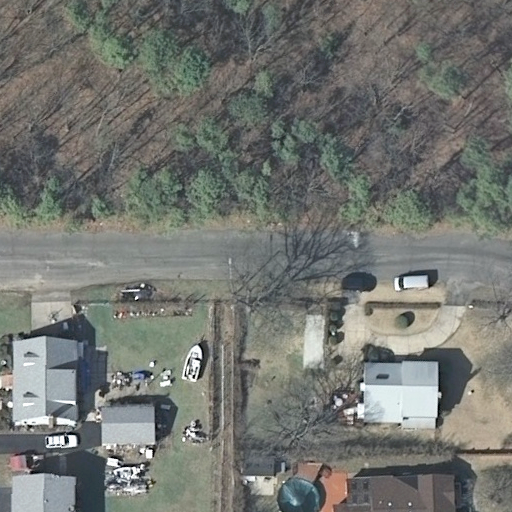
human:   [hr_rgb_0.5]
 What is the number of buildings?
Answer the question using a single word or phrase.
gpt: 6

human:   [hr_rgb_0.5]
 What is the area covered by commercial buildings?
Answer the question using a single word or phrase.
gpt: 0m2

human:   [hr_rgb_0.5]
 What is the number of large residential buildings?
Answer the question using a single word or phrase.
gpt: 0

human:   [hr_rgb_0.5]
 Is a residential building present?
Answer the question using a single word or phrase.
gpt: yes

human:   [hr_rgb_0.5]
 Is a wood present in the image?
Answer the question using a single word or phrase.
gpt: yes

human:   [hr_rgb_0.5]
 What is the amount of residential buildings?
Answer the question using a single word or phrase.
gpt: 4

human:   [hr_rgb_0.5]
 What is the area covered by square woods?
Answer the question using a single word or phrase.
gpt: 0m2

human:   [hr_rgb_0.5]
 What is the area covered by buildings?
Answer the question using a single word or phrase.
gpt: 722m2

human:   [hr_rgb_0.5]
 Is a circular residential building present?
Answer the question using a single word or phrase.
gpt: no

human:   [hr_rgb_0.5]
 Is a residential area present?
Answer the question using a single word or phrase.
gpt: yes

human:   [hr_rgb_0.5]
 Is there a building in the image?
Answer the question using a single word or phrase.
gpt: yes

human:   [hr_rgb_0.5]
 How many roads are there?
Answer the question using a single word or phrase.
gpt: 2

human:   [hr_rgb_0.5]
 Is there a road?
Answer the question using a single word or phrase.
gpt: yes

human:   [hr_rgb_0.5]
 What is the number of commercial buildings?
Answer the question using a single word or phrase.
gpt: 0

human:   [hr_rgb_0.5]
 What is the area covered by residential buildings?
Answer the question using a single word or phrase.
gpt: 599m2

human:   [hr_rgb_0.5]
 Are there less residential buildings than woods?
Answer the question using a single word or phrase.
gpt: no

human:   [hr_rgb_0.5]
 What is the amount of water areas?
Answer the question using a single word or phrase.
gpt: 0

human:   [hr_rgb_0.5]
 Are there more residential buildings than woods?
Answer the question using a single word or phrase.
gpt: yes

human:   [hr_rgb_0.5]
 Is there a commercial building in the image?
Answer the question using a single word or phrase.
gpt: no

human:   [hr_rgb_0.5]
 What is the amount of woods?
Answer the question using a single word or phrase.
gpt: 1

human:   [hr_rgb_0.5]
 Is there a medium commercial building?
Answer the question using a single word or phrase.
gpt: no

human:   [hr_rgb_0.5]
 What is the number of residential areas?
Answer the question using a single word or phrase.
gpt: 1

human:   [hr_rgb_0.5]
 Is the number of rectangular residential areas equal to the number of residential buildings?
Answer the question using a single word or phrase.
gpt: no

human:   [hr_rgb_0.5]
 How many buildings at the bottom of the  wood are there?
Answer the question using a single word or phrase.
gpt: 6

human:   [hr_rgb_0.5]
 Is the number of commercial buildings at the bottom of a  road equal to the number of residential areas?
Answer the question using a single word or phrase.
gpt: no

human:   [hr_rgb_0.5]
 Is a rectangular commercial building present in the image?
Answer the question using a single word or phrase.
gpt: no

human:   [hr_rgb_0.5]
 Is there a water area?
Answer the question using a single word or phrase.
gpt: no

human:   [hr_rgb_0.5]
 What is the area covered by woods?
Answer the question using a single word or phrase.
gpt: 10599m2

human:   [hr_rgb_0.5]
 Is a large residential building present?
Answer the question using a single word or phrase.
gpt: no

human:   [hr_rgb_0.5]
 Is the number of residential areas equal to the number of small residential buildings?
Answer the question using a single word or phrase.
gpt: no

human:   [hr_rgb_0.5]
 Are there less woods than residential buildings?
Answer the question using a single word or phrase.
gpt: yes

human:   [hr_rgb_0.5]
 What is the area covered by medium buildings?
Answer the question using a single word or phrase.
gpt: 464m2

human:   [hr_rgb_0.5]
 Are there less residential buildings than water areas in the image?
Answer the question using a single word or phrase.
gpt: no

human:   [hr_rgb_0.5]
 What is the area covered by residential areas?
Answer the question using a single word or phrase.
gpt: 10599m2

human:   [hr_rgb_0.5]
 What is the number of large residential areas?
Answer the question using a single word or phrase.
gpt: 1

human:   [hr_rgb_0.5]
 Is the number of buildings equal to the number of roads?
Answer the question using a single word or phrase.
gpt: no

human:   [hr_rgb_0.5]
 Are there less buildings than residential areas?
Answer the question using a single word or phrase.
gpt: no

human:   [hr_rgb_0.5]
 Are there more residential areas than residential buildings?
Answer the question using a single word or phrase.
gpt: no

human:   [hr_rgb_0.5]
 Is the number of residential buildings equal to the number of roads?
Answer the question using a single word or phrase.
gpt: no

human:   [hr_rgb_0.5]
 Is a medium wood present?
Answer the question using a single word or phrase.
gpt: no

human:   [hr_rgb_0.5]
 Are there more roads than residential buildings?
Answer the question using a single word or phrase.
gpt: no

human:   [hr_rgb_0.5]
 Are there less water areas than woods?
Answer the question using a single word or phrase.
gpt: yes

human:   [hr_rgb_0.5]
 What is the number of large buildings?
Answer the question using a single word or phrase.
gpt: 0

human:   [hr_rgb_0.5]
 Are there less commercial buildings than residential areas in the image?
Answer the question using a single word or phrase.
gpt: yes

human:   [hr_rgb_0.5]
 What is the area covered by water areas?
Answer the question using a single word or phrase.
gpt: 0m2

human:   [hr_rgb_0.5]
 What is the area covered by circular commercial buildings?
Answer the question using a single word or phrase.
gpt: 0m2

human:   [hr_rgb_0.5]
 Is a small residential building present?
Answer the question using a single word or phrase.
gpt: yes

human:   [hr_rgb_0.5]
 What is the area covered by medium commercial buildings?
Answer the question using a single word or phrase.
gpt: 0m2

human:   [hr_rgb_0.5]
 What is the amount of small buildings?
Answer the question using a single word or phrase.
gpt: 4

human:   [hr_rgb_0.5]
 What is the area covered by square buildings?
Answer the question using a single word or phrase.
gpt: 0m2

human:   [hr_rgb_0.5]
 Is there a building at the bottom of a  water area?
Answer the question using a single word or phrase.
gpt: no

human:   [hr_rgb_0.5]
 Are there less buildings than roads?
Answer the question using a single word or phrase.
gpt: no

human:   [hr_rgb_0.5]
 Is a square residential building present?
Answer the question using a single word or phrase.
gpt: no

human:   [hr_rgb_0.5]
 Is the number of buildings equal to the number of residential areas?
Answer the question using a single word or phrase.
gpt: no

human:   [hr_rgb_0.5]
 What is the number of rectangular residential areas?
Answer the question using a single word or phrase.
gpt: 1

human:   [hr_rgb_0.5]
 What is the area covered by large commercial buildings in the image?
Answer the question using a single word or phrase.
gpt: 0m2

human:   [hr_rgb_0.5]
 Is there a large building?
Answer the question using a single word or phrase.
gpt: no

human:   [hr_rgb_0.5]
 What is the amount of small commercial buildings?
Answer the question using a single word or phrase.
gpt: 0

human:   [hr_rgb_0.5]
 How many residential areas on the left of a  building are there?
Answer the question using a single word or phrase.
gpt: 1

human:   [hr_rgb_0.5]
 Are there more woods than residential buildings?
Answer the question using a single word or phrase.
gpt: no

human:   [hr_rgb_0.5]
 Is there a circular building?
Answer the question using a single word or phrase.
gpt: no

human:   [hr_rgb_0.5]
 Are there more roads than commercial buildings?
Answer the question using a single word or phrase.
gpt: yes

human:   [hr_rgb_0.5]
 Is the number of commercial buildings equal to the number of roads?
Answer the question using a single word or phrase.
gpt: no

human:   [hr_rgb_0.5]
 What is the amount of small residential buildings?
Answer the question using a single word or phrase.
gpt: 2